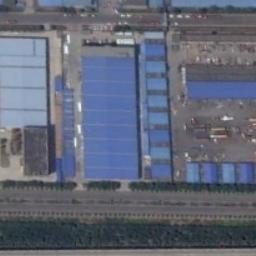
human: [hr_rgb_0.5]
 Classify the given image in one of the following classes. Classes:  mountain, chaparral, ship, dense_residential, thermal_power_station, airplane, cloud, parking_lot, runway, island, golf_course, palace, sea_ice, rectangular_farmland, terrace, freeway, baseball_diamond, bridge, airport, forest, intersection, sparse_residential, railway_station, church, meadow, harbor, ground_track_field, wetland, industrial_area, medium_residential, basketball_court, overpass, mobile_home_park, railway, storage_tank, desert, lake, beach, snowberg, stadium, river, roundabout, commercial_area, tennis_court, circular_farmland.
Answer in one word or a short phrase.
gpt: industrial_area